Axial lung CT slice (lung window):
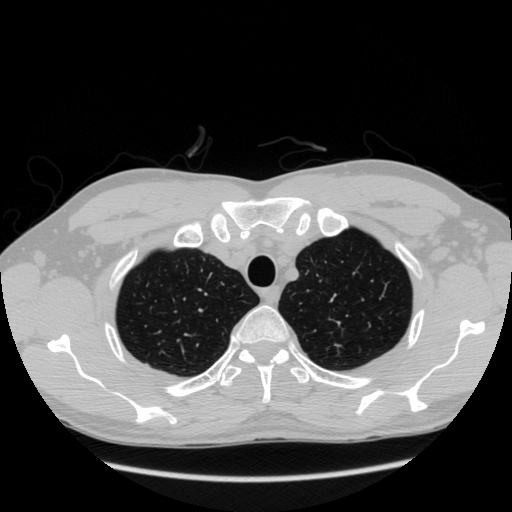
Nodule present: no